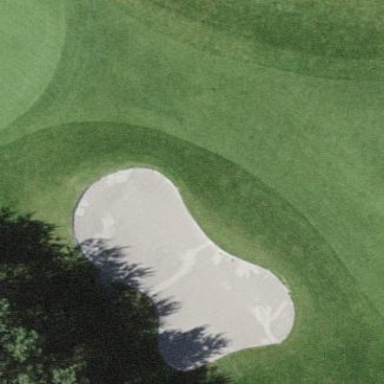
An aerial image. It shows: Bunker on golf course.